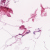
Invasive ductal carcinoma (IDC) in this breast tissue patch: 0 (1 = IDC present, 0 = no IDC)